Aerial crown-view tile of a tropical tree (Barro Colorado Island, Panama), acquired 20250915:
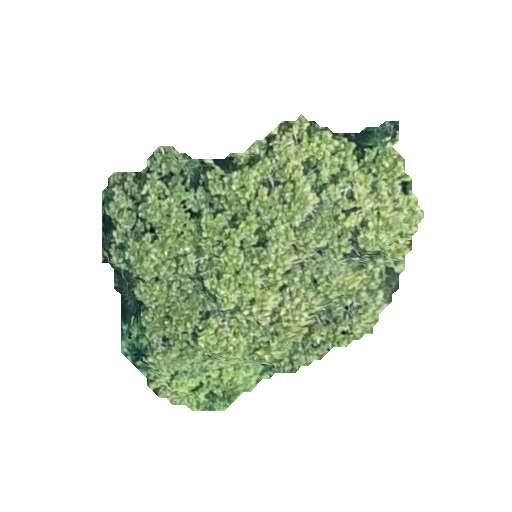
Species: Anacardium excelsum
GBIF accepted scientific name: Anacardium excelsum
Crown area: 95.413 m²